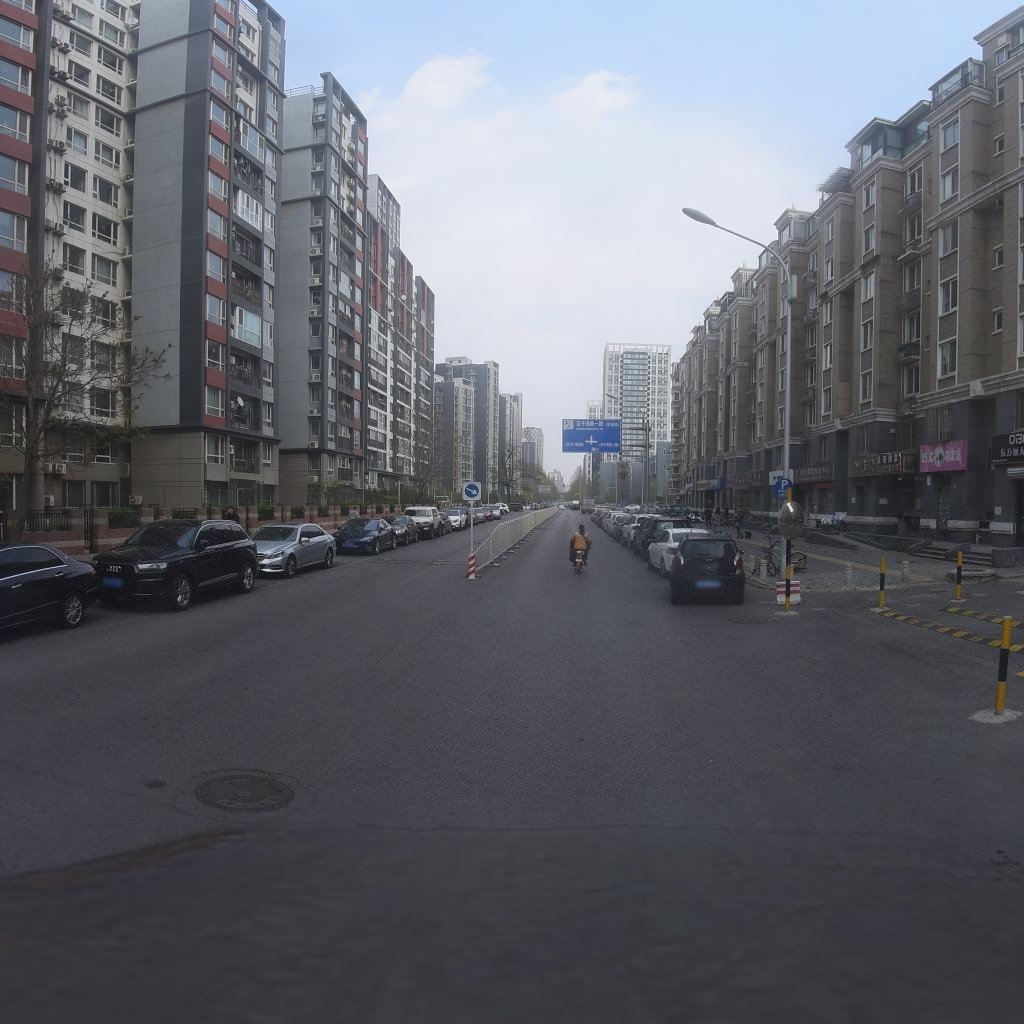
Region: Chaoyang
Road damage annotations: transverse crack, manhole cover, manhole cover